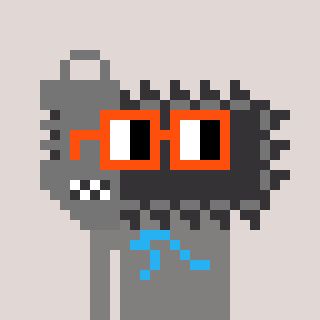
a pixel art character with square orange glasses, a chainsaw-shaped head and a bluegrey-colored body on a warm background